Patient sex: M
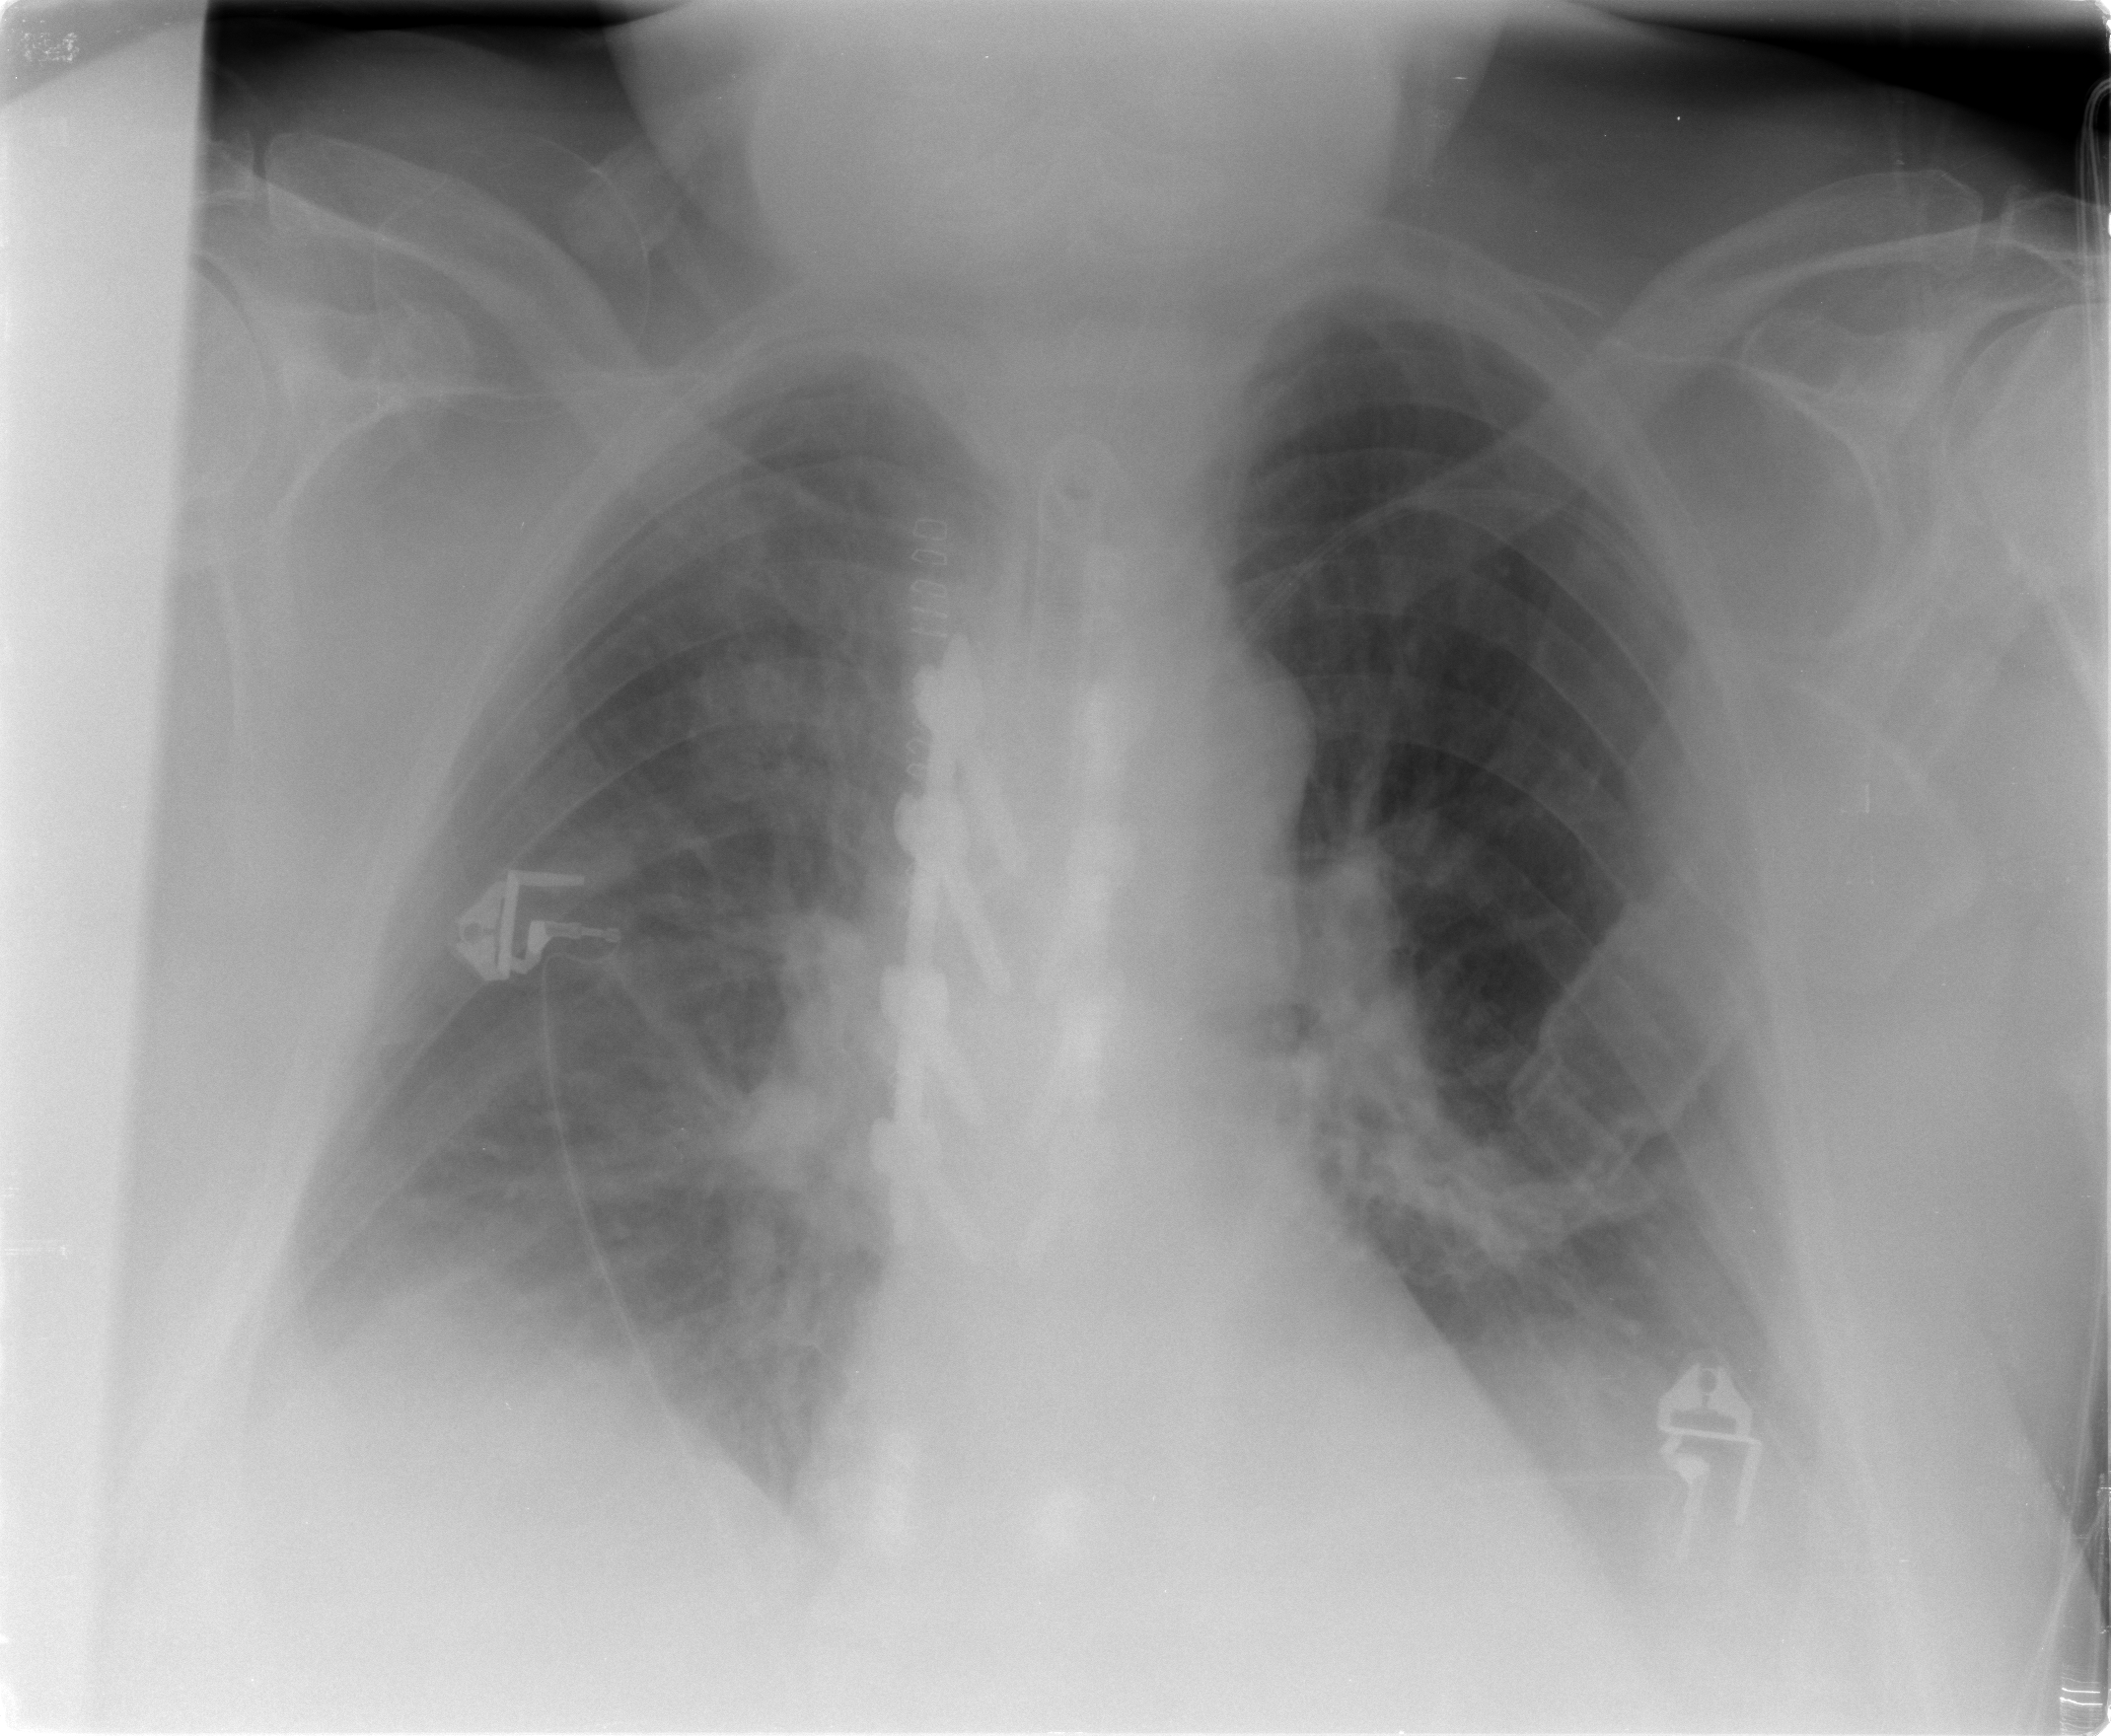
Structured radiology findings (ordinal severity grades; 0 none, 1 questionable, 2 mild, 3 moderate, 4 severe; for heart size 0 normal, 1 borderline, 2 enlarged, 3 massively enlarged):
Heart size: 0
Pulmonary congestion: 2
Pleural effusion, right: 2
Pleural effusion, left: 2
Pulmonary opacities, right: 1
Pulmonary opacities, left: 0
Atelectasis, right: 2
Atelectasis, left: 2